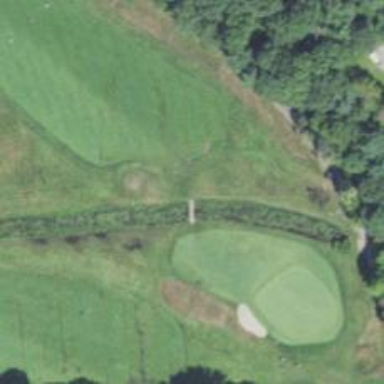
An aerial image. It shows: Service road used as golf cart path.